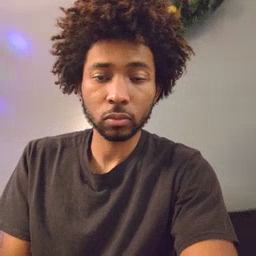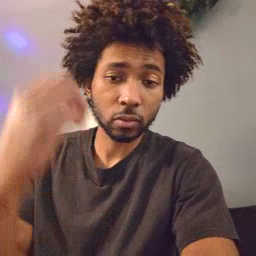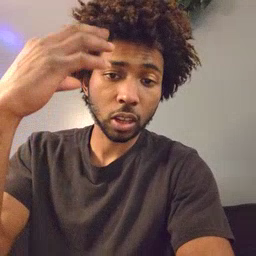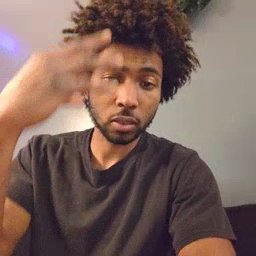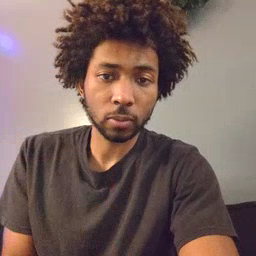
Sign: shower